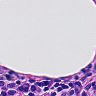
Metastatic tissue present: no